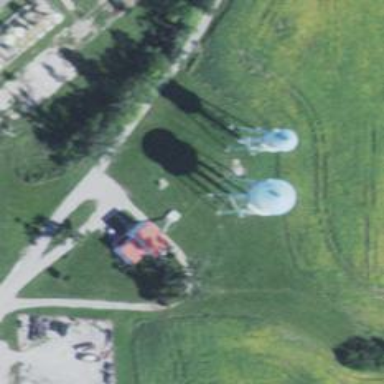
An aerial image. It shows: Water tower that is man-made.